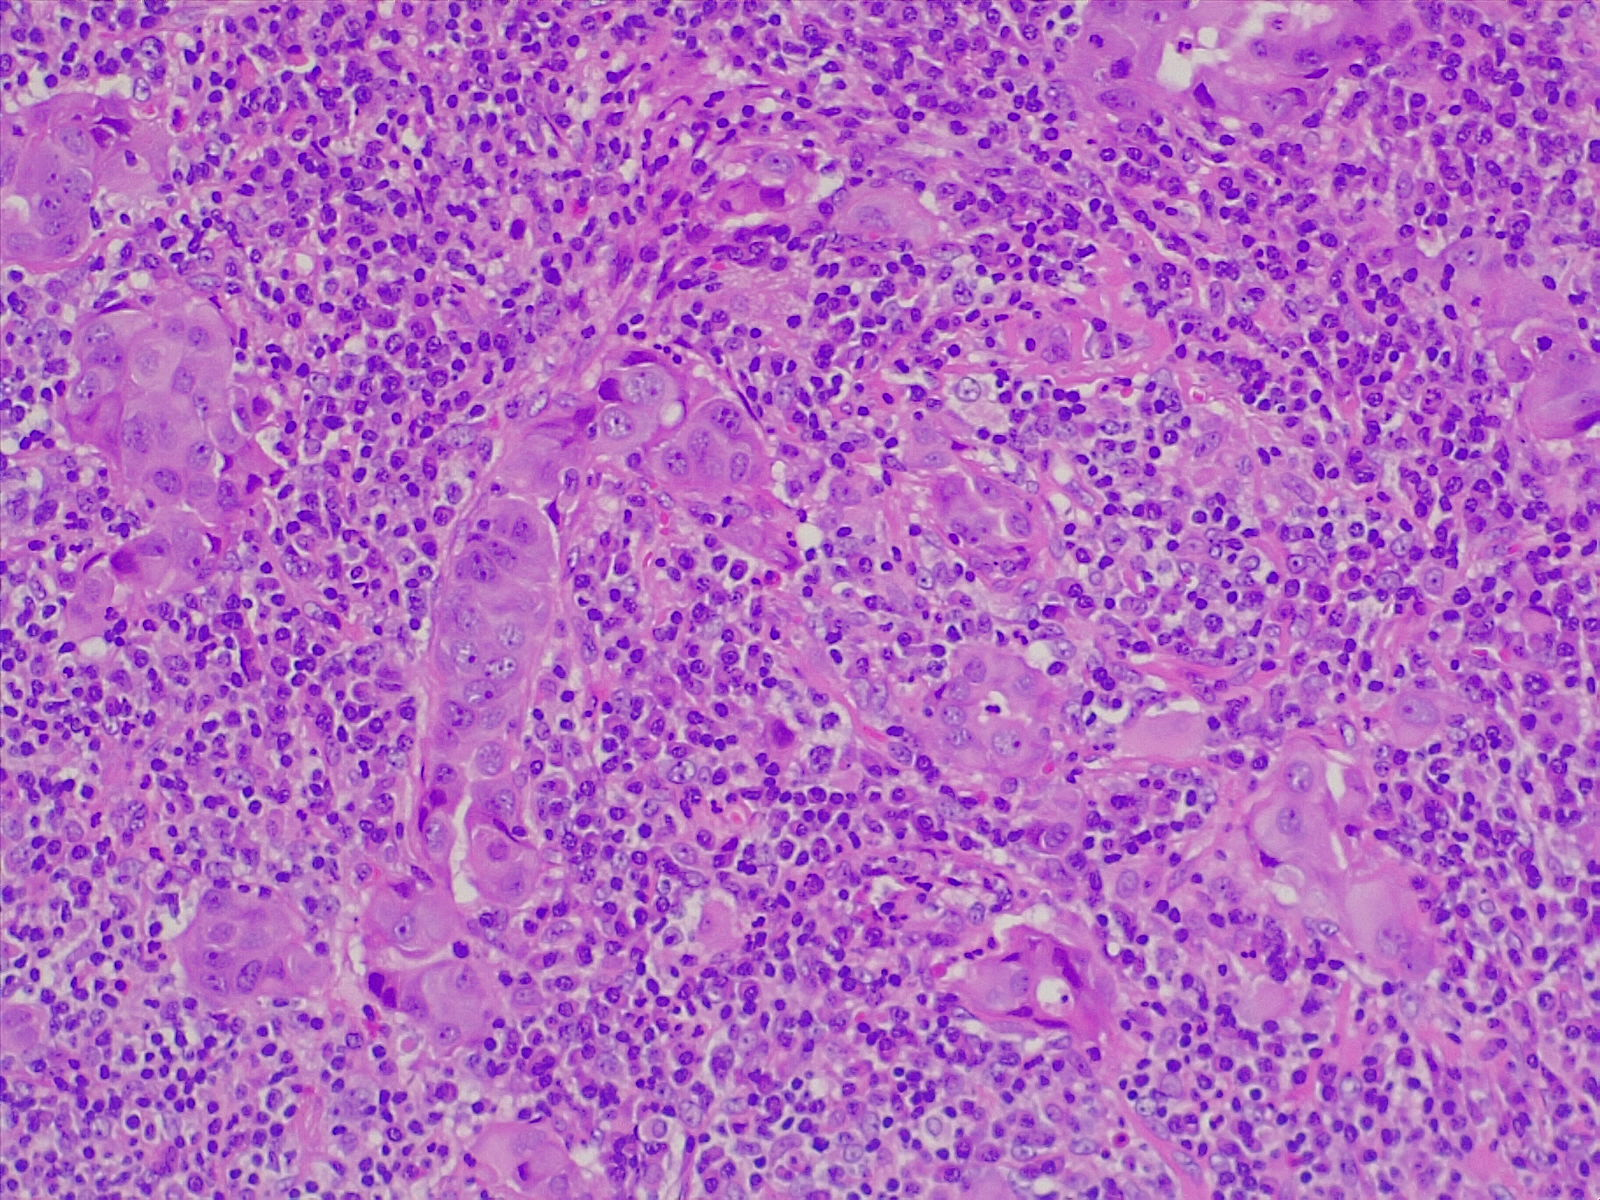
Label: lung adenocarcinoma, poorly differentiated